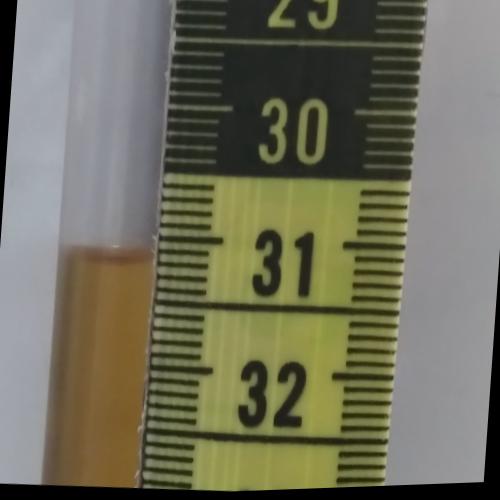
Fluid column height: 31.2 cm